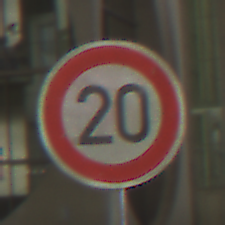
Verkehrszeichen: Geschwindigkeit20
Umgebung: Outdoor, Urban
Tageszeit: Night
Wetter: PartlyCloudy
Licht: Artificial
Jahreszeit: NotSpecified
Kontrast: HighContrast